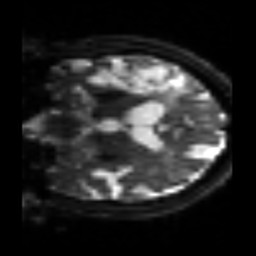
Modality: sbref
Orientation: coronal
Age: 69
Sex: male
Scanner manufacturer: siemens
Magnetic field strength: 3 T
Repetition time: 3.2 s
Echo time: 0.081 s